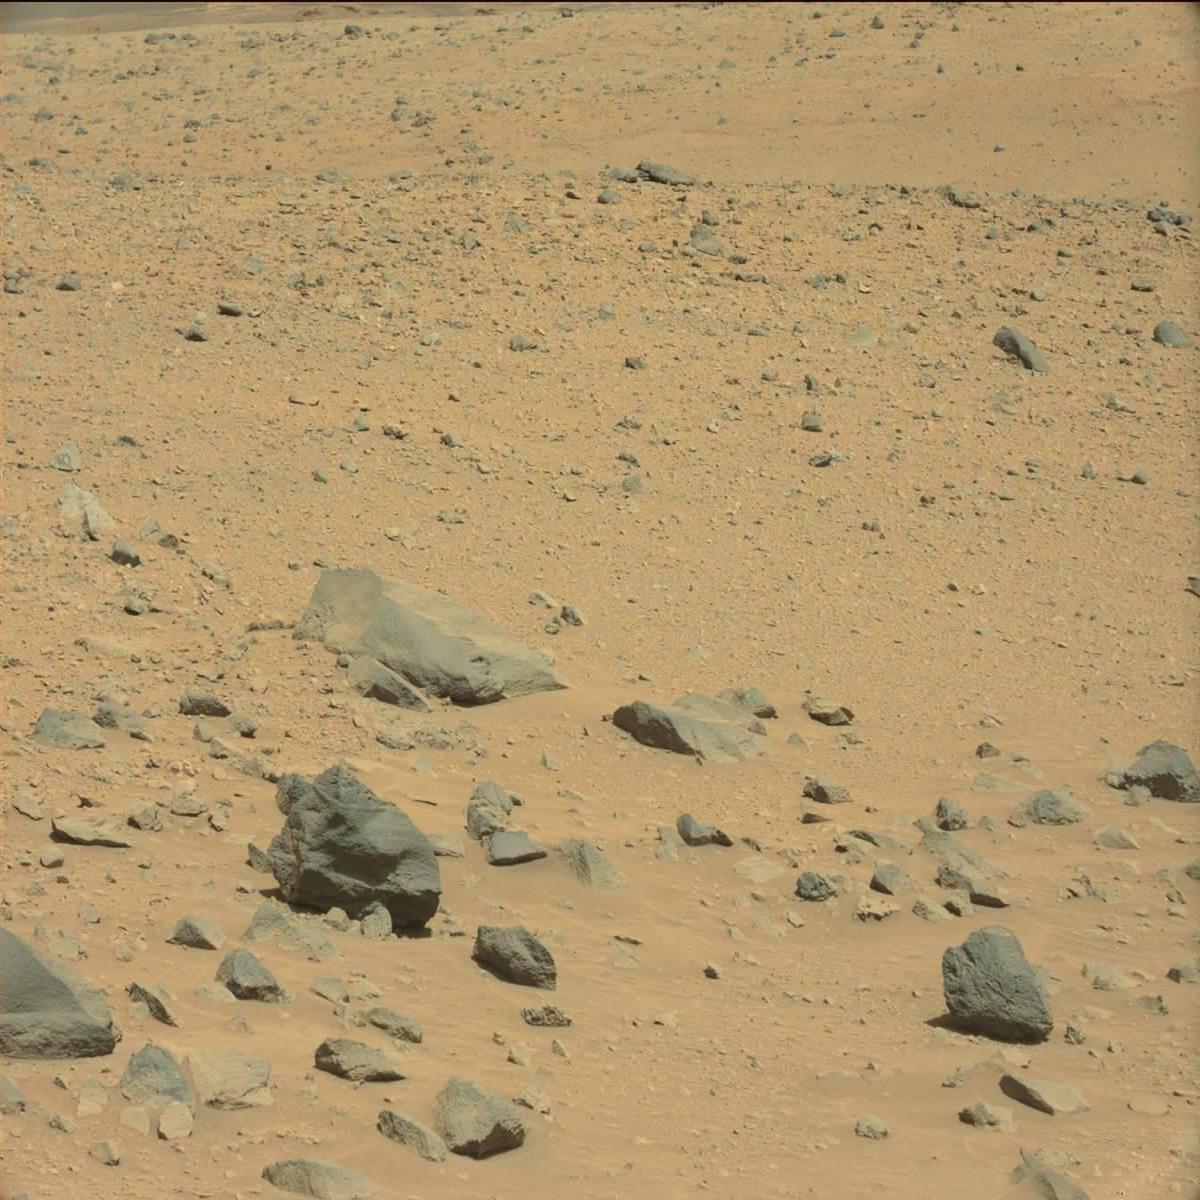
Terrain classes present: Bedrock, Ridge, Rock, Sand / Soil